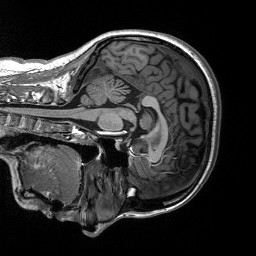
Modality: T1w
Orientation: sagittal
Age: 29
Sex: female
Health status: healthy
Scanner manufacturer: siemens
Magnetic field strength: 3 T
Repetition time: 2.53 s
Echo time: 0.00219 s